The plot shows one second of acceleration measured on a rotor kit. Determine the machine's mechanical condition. Answer with exactly one of: normal, misalignment, unbalance, looseness.
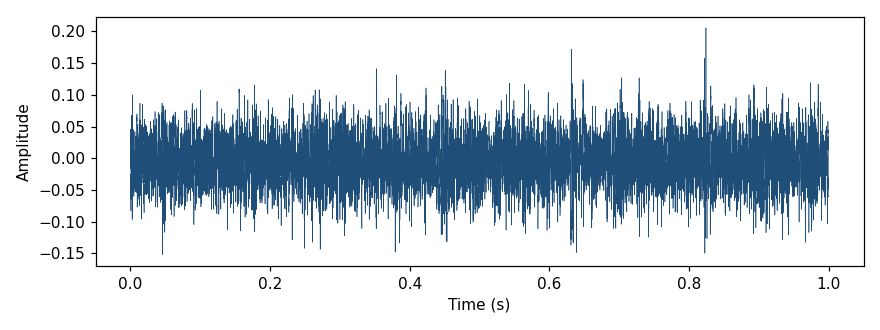
Answer: normal